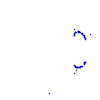
Particle: kaon